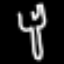
Label: fork